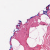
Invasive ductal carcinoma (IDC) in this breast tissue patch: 0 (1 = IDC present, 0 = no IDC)